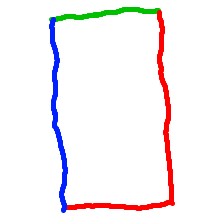
Shape: rectangle